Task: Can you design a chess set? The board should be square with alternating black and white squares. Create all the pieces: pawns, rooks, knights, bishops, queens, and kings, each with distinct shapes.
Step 563:
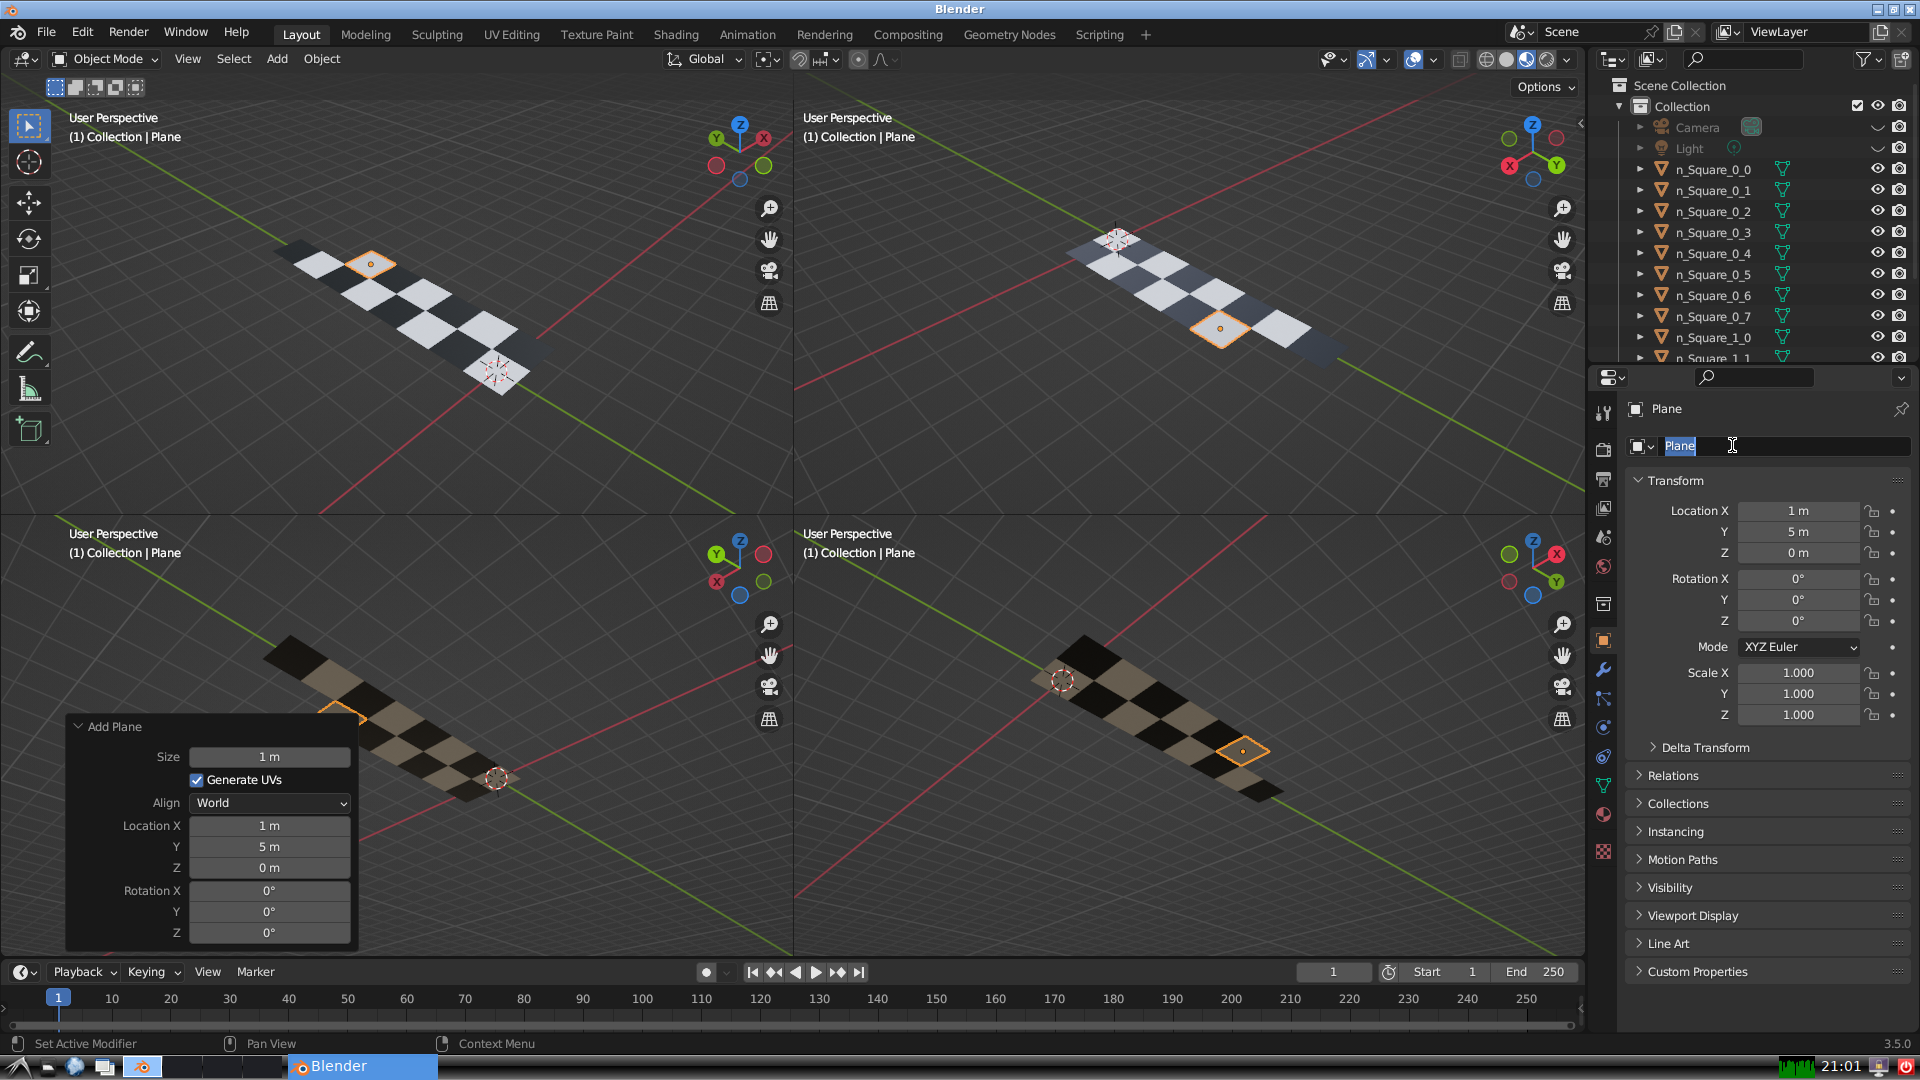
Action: input_text: n_Square_1_5